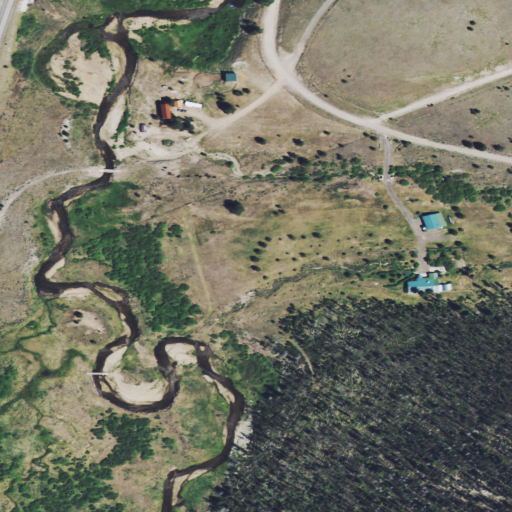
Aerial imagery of valley in Montana named Bear Gulch containing shrub, evergreen forest, open development, herbaceous wetlands, woody wetlands, and low intensity development